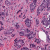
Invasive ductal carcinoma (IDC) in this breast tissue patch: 1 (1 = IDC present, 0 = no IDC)